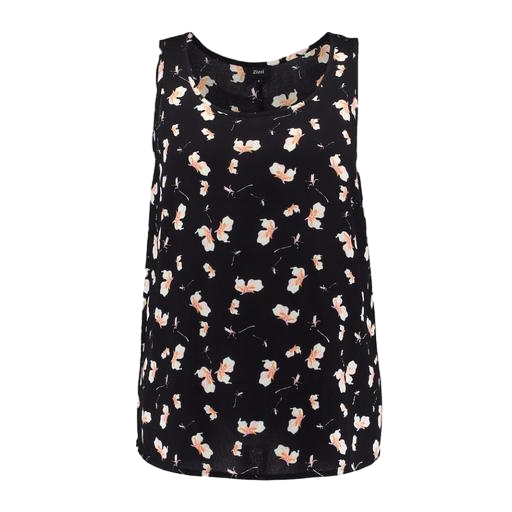
black sleeveless floral-print shirt, black floral-print sleeveless top, floral print tank top, white background